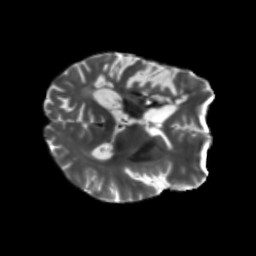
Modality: T2w
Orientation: axial
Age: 45
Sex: male
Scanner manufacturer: siemens
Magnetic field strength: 3 T
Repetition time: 5.25 s
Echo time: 0.08 s